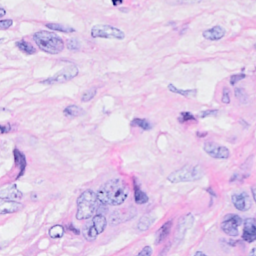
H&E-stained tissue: Breast